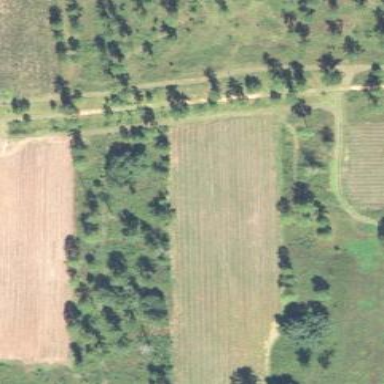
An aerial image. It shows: Orchard.